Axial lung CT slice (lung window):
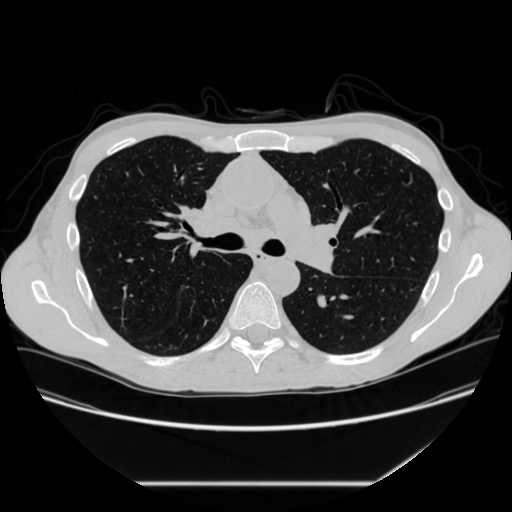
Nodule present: no